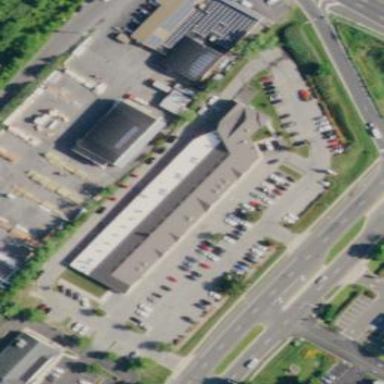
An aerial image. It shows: Commercial area.